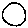
Label: circle